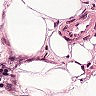
Metastatic tissue present: no